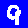
Digit: 9